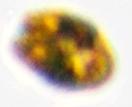
Label: Akashiwo